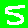
Digit: 5